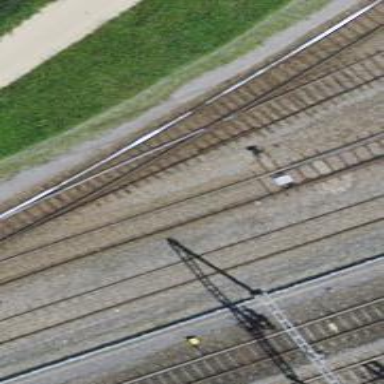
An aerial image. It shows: Railway switch.